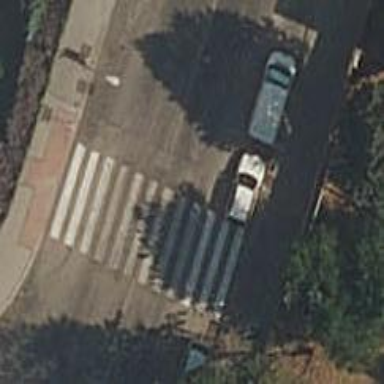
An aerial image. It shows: Uncontrolled crossing on the road.